Interaction volume radius: 5 \u00c5
Interaction volume height: 10 \u00c5
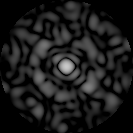
Disorder parameter: 0.8289